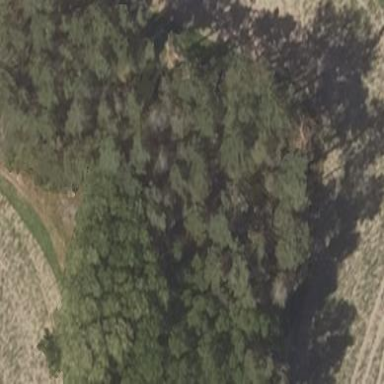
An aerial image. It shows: Forest area.